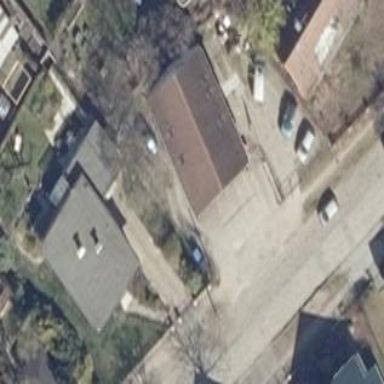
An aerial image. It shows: Car repair shop located in building.